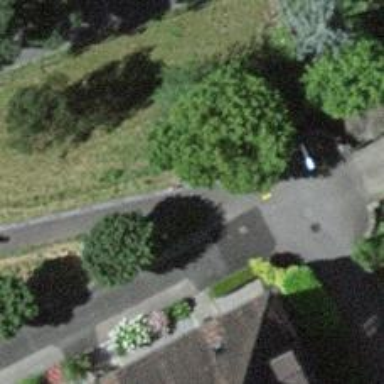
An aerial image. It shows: Paved footway.